Question: I couldn't find the answer to my question anywhere on forum. I have two plots at the moment, one of which is the zoomed in of another plot. For instance, I have the following:
'''
attach(mtcars)
plot(wt, mpg, main="Scatterplot Example",
xlab="Car Weight ", ylab="Miles Per Gallon ", pch=19)
plot(wt, mpg, main="Scatterplot Example",
xlab="Car Weight ", ylab="Miles Per Gallon ", pch=19, xlim=c(0, 3) )
'''
I have trying to overlay the 2nd plot (with the xlim onto the right upper corner of the plot) depicted by this picture.

At first I tried assigning the plot into a character and use the following code below, however that didn't work.
'''
vp <- viewport(x=0.78,y=0.75,width=0.35, height=0.338)
full <- function() {
print(g1)
theme_set(theme_bw(base_size = 8))
print(subplot2, vp = vp)
}
full()
'''
For clarifications, g1 is the big plot while subplot2 is the plot i'd like to overlay.
Any help would be much appreciated. Is there a way to make the overlay happen?
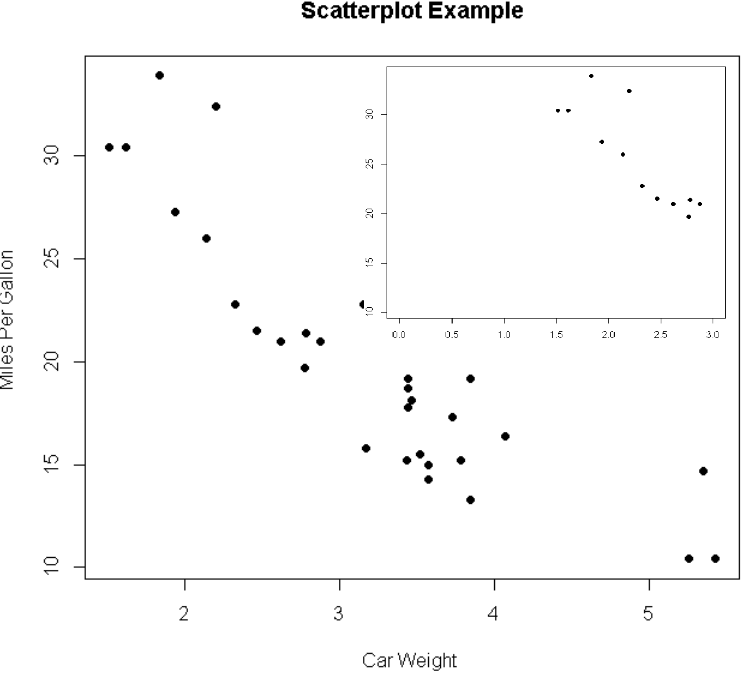
Answer: You can use 'par(fig=c(0.5,1,0.5,1), new=TRUE)' like so. The numbers inside the 'fig' option are x0,x1,y0,y1 and represent percentage of the plot. In this case, the figure starts (x0) at 50% of the x-axis and ends (x1) at 100% of the original axis.
'''
plot(wt, mpg, main="Scatterplot Example",
xlab="Car Weight ", ylab="Miles Per Gallon ", pch=19)
par(fig=c(0.5,1,0.5,1), new=TRUE)
plot(wt, mpg, main="",
xlab="Car Weight ", ylab="Miles Per Gallon ", pch=19, xlim=c(0, 3) )
'''
<URL>